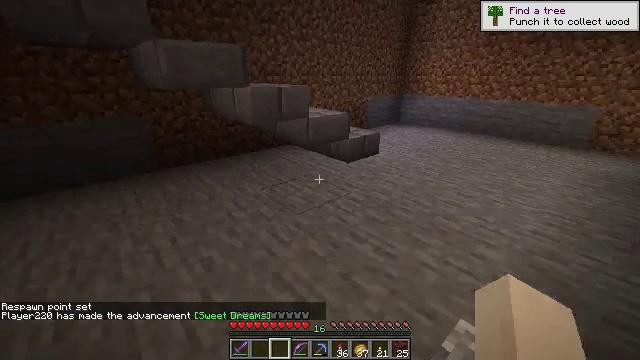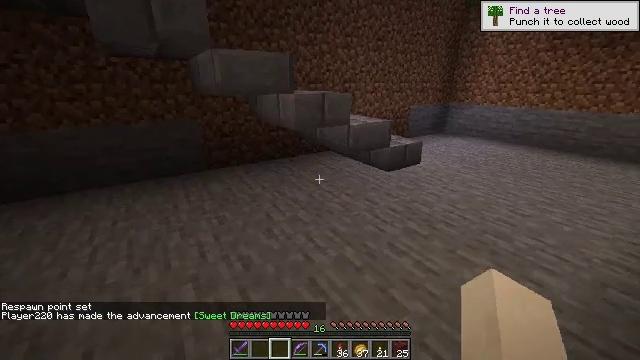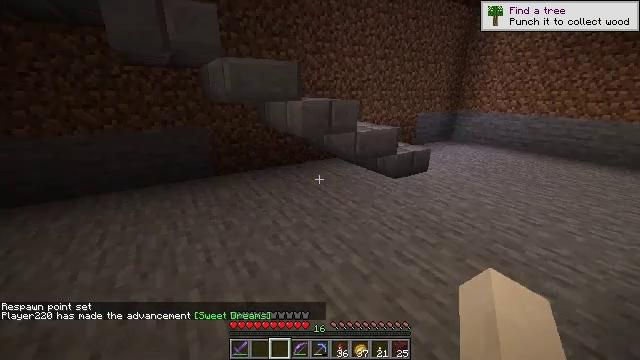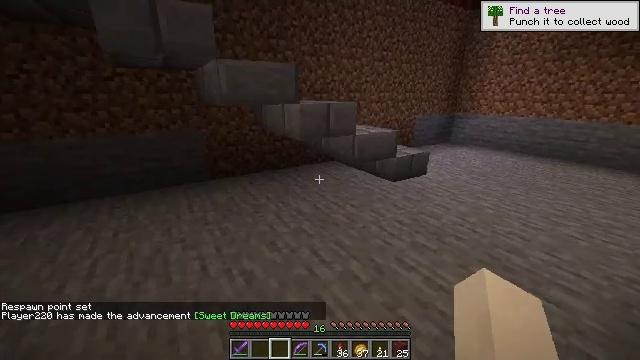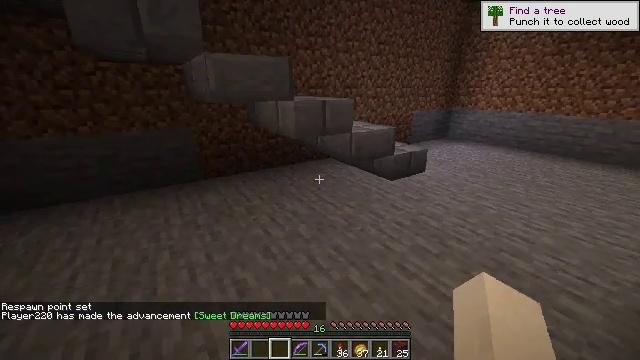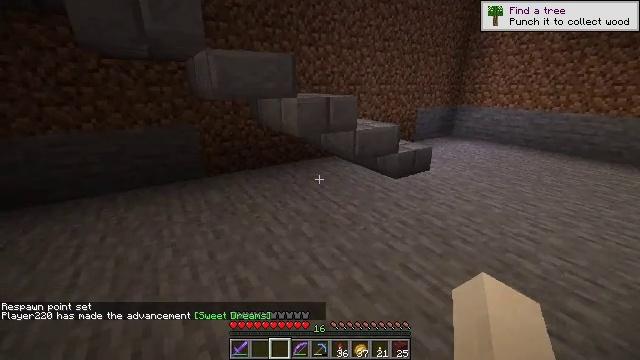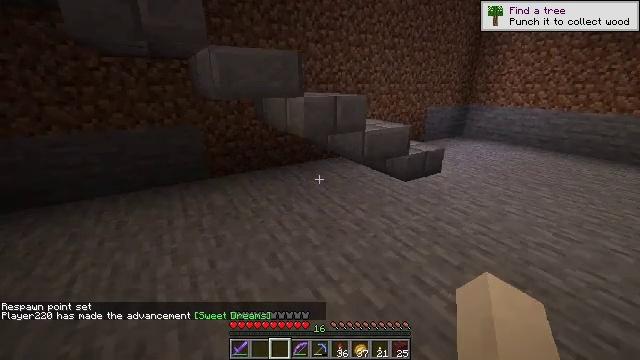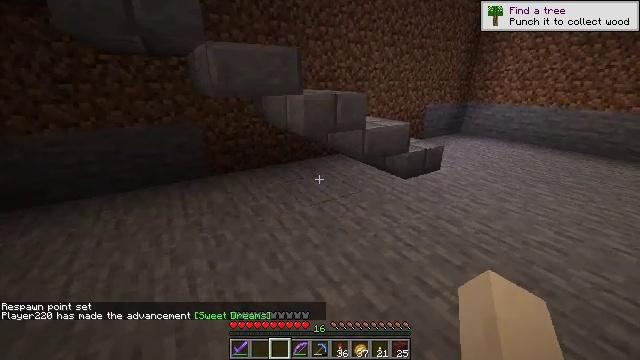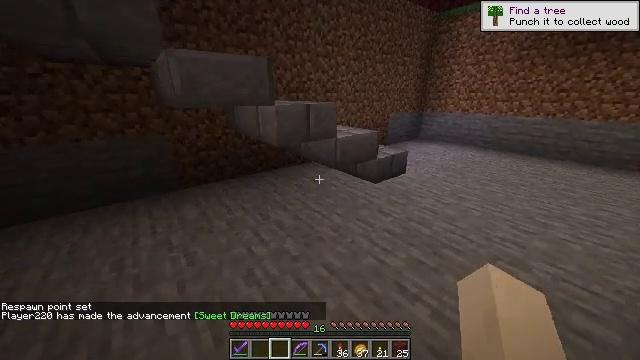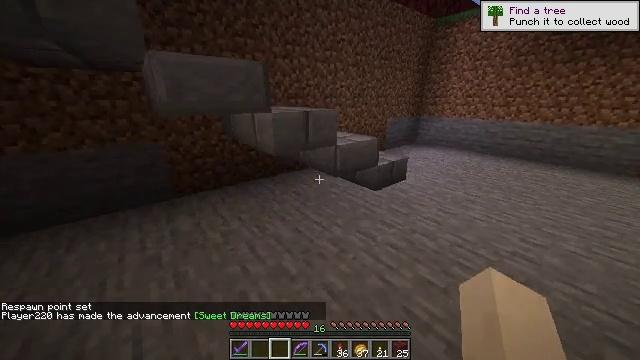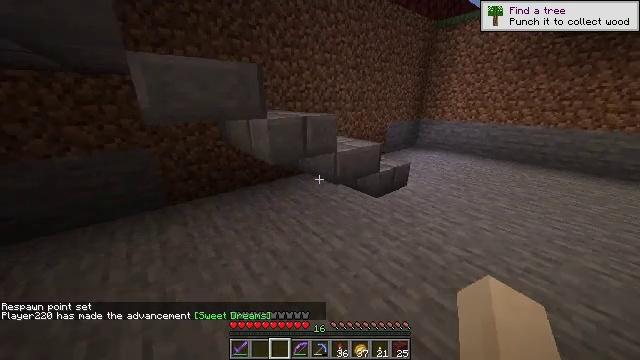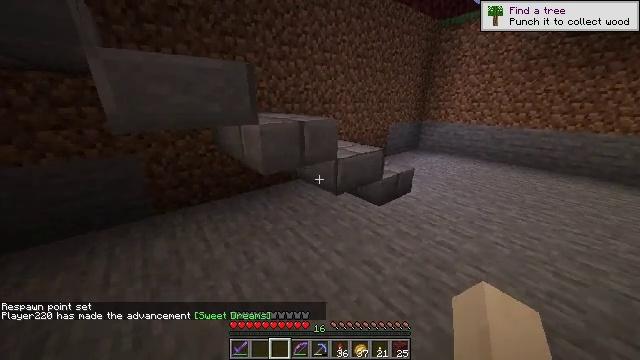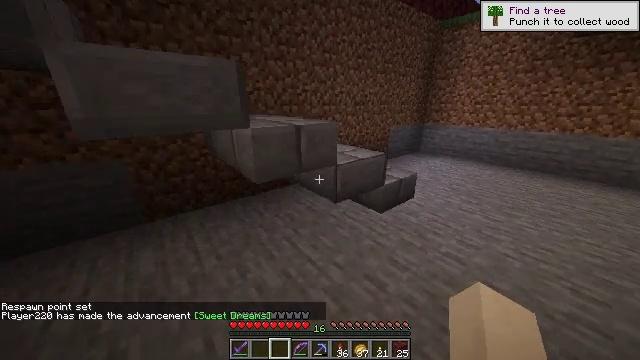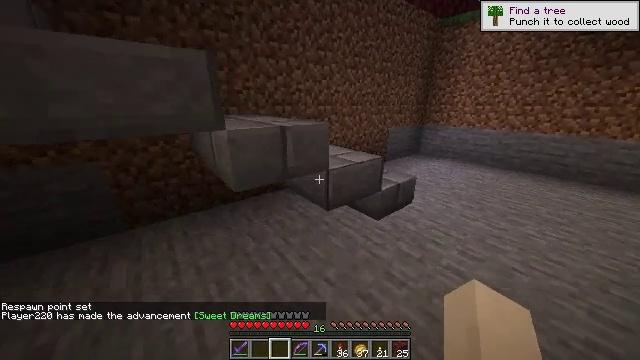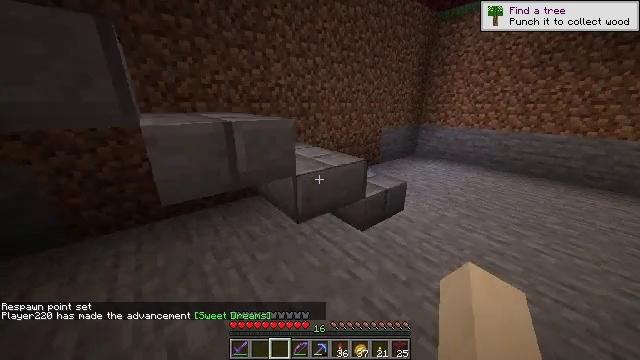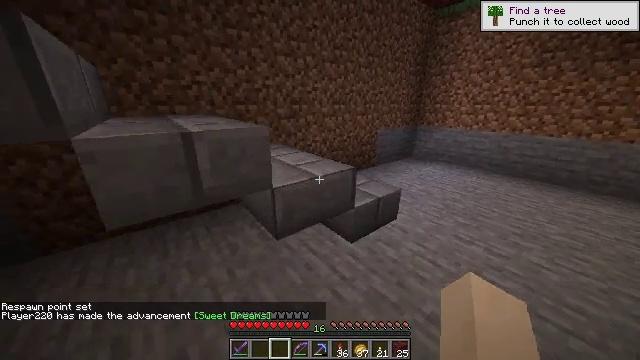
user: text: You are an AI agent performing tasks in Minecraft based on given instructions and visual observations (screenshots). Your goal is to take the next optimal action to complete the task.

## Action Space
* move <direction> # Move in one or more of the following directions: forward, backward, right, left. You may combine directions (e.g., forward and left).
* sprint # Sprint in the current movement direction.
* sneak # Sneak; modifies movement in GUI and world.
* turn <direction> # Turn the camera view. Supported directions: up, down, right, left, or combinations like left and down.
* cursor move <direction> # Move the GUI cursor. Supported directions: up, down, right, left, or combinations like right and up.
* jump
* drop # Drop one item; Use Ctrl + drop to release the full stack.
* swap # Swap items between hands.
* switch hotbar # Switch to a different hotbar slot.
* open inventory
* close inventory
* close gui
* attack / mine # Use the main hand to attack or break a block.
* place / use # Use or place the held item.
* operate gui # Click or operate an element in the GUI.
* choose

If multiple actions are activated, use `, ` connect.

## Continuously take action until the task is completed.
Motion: motion action
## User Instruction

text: Take down the oak wall sign.
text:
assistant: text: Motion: turn left and up
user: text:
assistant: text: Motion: turn left and up
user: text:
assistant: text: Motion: move forward
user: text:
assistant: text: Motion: move forward, turn right and down
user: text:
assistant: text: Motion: no_op
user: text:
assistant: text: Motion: move forward, turn left
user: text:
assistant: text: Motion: move forward, turn down
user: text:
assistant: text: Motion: move forward, turn right
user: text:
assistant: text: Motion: move forward
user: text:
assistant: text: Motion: move forward
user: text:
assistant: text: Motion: move forward
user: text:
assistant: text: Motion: move forward and move right
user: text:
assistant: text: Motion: move forward and move right
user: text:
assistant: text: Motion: move forward and move right
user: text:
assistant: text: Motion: move forward and move right
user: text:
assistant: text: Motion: move forward and move right
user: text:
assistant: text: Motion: move forward and move right
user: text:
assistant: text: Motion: move forward and move right
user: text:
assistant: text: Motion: move forward and move right
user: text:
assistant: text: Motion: move forward and move right
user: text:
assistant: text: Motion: move forward and move right, turn left
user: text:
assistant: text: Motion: move forward and move right, turn left
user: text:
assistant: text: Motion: move forward and move right, turn left
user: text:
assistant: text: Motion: move forward and move right, turn left
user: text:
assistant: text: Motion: move forward and move right, turn left
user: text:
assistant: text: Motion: move forward and move right, turn left
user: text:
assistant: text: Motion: move forward and move right, turn left
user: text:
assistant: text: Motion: move forward and move right, turn left
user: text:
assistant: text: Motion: move forward, turn left and up
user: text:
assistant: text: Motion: move forward, turn left and up